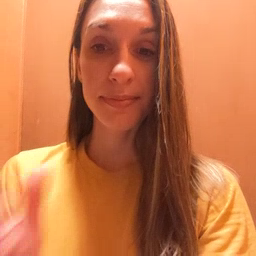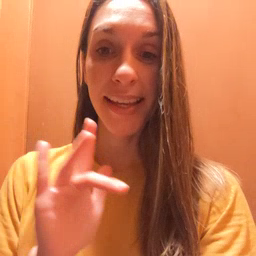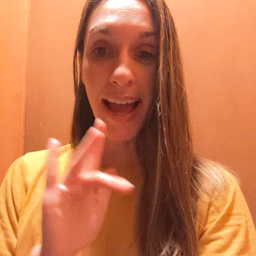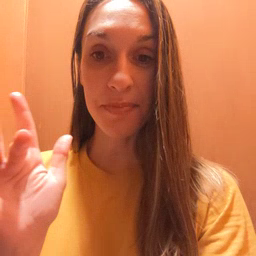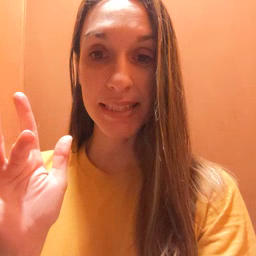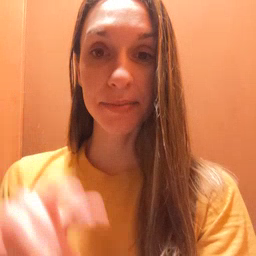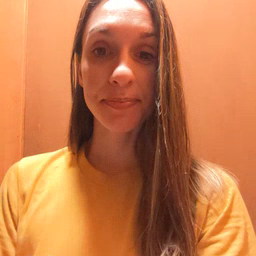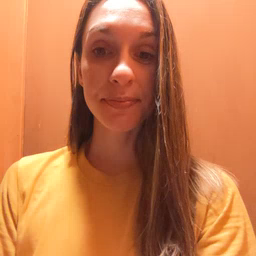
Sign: empty